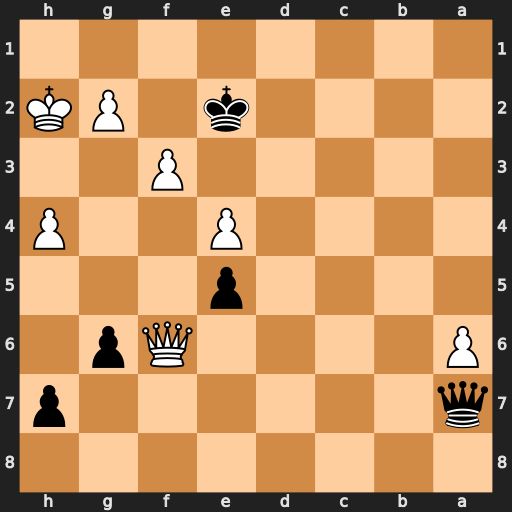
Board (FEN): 8/q6p/P4Qp1/4p3/4P2P/5P2/4k1PK/8
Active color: b
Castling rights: -
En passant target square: -
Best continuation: Kf1 Qxe5 Qg1+ Kg3 Qxg2+